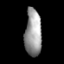
Tissue: lung
Cell type: Endothelial cells
Senescence score: 0.6498
Nuclear area (px): 770
Mean DAPI intensity: 153.873